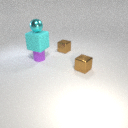
small brown metal cube in front of small purple rubber cylinder